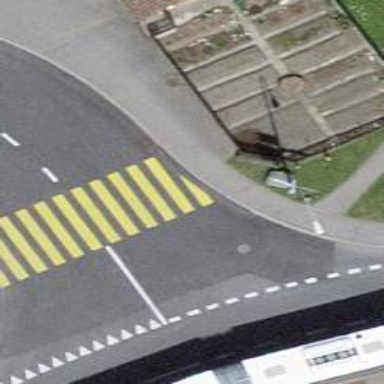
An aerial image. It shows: Kerb barrier.